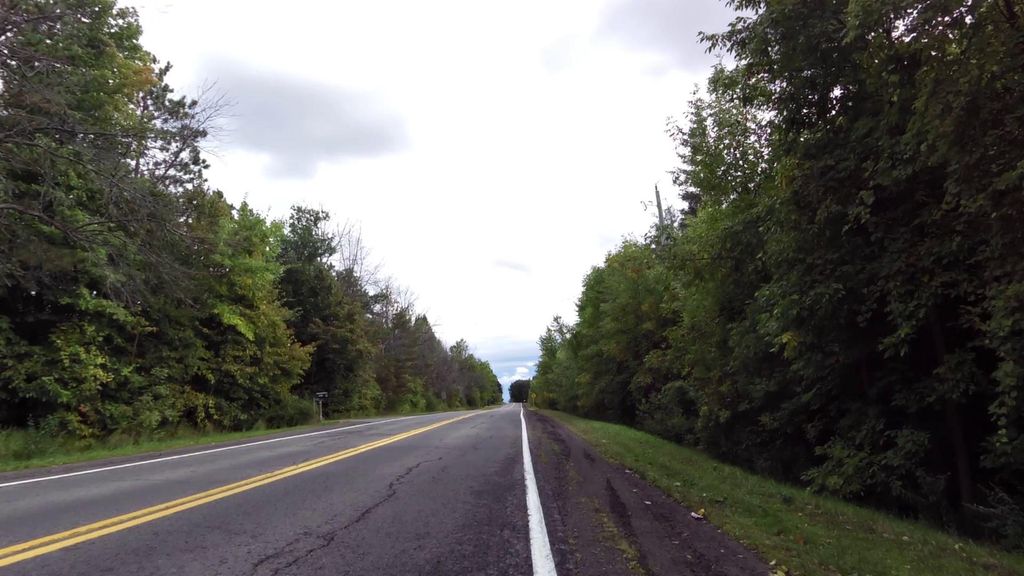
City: ottawa-gatineau